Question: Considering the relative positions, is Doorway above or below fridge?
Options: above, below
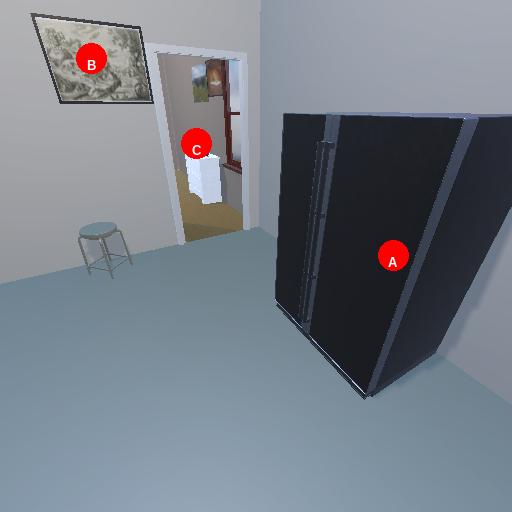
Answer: above